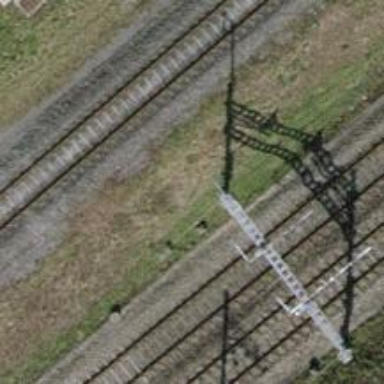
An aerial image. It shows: Power pole.